Question: the Form
'''
<article id="signup-form">
<form id="signupform" method="post" action="signup.php" accept-charset="utf-8">
<label for="email">Email Address</label>
<input type="text" id="email" name="email"/>
<input type="image" src="images/btn_signup.png" value="Sign up" alt="Sign up"/>
</form>
<br />
</article>
'''
the Javascript
'''
$(document).ready(function () {
$('#signupform').submit(function () {
var email = $('#email').val();
if (email != 0) {
if (isValidEmailAddress(email)) {
$(this).ajaxSubmit(options);
} else {
alert("Please Enter a Valid Email Address");
}
} else {
alert("Please Enter a an Email Address");
}
return false;
});
var options = {
success: showResponse,
dataType: 'json',
resetForm: true
};
function showResponse(responseText, statusText, xhr, $form) {
if (responseText == 'false') {
alert("Please try again. We could not sign you up.");
}
if (responseText == 'true') {
alert("Success");
}
}
});
function isValidEmailAddress(emailAddress) {
var pattern = new RegExp(/^(("[\w-\s]+")|([\w-]+(?:\.[\w-]+)*)|("[\w-\s]+")([\w-]+(?:\.[\w-]+)*))(@((?:[\w-]+\.)*\w[\w-]{0,66})\.([a-z]{2,6}(?:\.[a-z]{2})?)$)|(@\[?((25[0-5]\.|2[0-4][0-9]\.|1[0-9]{2}\.|[0-9]{1,2}\.))((25[0-5]|2[0-4][0-9]|1[0-9]{2}|[0-9]{1,2})\.){2}(25[0-5]|2[0-4][0-9]|1[0-9]{2}|[0-9]{1,2})\]?$)/i);
return pattern.test(emailAddress);
}
'''
i get the folowing error and the form submits and goes to the signup.php

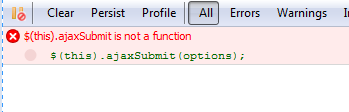
Answer: You can prevent the forms default event by altering your call
'$('#signupform').submit(function (event)' and the entering 'event.preventDefault'